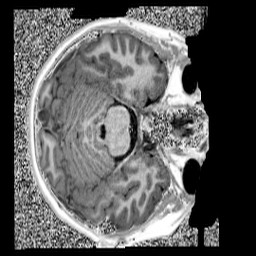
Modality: UNIT1
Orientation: axial
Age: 10
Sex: male
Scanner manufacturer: siemens
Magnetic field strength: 3 T
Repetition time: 4 s
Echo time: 0.00299 s